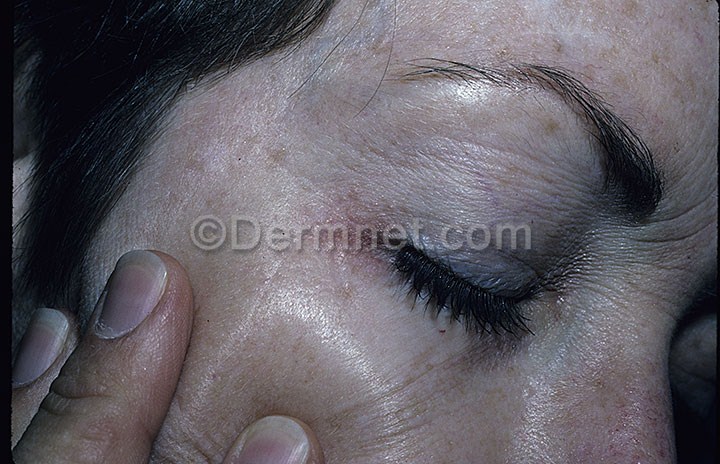
Disease: Acne and Rosacea Photos